Aerial crown-view tile of a tropical tree (Barro Colorado Island, Panama), acquired 20250512:
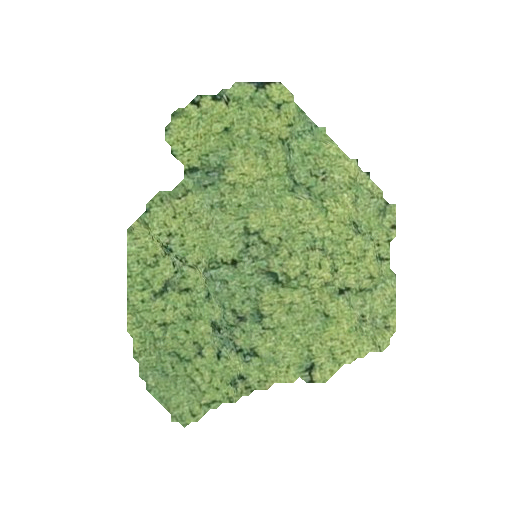
Species: Tachigali panamensis
GBIF accepted scientific name: Tachigali panamensis
Crown area: 96.918 m²